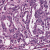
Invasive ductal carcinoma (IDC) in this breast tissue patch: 1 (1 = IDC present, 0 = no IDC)